Question: I've already spent a few days, what am I doing wrong ?. I just can not get Russian characters out. Tried all the code above - it did not help. Below I quote my code with different options. Help me please.
The library is connected as follows
'''
dependencies {
implementation 'com.itextpdf:itextpdf:5.5.12'
}
'''
Code ToPdfActivity.java
'''
import com.itextpdf.text.BaseColor;
import com.itextpdf.text.Document;
import com.itextpdf.text.DocumentException;
import com.itextpdf.text.Element;
import com.itextpdf.text.Font;
import com.itextpdf.text.FontFactory;
import com.itextpdf.text.PageSize;
import com.itextpdf.text.Paragraph;
import com.itextpdf.text.Phrase;
import com.itextpdf.text.pdf.BaseFont;
import com.itextpdf.text.pdf.PdfPCell;
import com.itextpdf.text.pdf.PdfPTable;
import com.itextpdf.text.pdf.PdfWriter;
import java.io.IOException;
import java.io.File;
import java.io.FileNotFoundException;
import java.io.FileOutputStream;
import java.io.OutputStream;
import java.util.List;
'''
public class ToPdfActivity extends AppCompatActivity {
'''
private static final String TAG = "PdfCreatorActivity";
private Button mCreateButton;
private File pdfFile;
EditText nameFile;
final private int REQUEST_CODE_ASK_PERMISSIONS = 111;
public static final String ENCODING = "cp1251";
File file;
BaseFont bf,times;
Font f_title;
Font f_text;
@Override
protected void onCreate(Bundle savedInstanceState) {
super.onCreate(savedInstanceState);
setContentView(R.layout.activity_to_pdf);
nameFile = (EditText) findViewById(R.id.nameFile);
mCreateButton = (Button) findViewById(R.id.button_create);
Intent intent = getIntent();
anglRoofView.setText(intent.getStringExtra("stepRafterRoof"));
squareRoofView.setText(intent.getStringExtra("numbSerLat"));
intent.getStringExtra("numbStepLat");
intent.getStringExtra("numbBrus");
mCreateButton.setOnClickListener(new View.OnClickListener() {
@Override
public void onClick(View v) {
if (anglRoofView.getText().toString().isEmpty()){
anglRoofView.setError("Body is empty");
anglRoofView.requestFocus();
return;
}
try {
createPdfWrapper();
} catch (FileNotFoundException e) {
e.printStackTrace();
} catch (DocumentException e) {
e.printStackTrace();
}
}
});
}
private void createPdfWrapper() throws FileNotFoundException,DocumentException{
int hasWriteStoragePermission = ActivityCompat.checkSelfPermission(this, Manifest.permission.WRITE_EXTERNAL_STORAGE);
if (hasWriteStoragePermission != PackageManager.PERMISSION_GRANTED) {
if (Build.VERSION.SDK_INT >= Build.VERSION_CODES.M) {
if (!shouldShowRequestPermissionRationale(Manifest.permission.WRITE_CONTACTS)) {
showMessageOKCancel("You need to allow access to Storage",
new DialogInterface.OnClickListener() {
@Override
public void onClick(DialogInterface dialog, int which) {
if (Build.VERSION.SDK_INT >= Build.VERSION_CODES.M) {
requestPermissions(new String[]{Manifest.permission.WRITE_EXTERNAL_STORAGE},
REQUEST_CODE_ASK_PERMISSIONS);
}
}
});
return;
}
requestPermissions(new String[]{Manifest.permission.WRITE_EXTERNAL_STORAGE},
REQUEST_CODE_ASK_PERMISSIONS);
}
return;
}else {
try {
createPdf();
} catch (IOException e) {
e.printStackTrace();
} catch (DocumentException e) {
e.printStackTrace();
}
}
}
@Override
public void onRequestPermissionsResult(int requestCode, String[] permissions, int[] grantResults) {
switch (requestCode) {
case REQUEST_CODE_ASK_PERMISSIONS:
if (grantResults[0] == PackageManager.PERMISSION_GRANTED) {
// Permission Granted
try {
createPdfWrapper();
} catch (FileNotFoundException e) {
e.printStackTrace();
} catch (DocumentException e) {
e.printStackTrace();
}
} else {
// Permission Denied
Toast.makeText(this, "WRITE_EXTERNAL Permission Denied", Toast.LENGTH_SHORT)
.show();
}
break;
default:
super.onRequestPermissionsResult(requestCode, permissions, grantResults);
}
}
private void showMessageOKCancel(String message, DialogInterface.OnClickListener okListener) {
new AlertDialog.Builder(this)
.setMessage(message)
.setPositiveButton("OK", okListener)
.setNegativeButton("Cancel", null)
.create()
.show();
}
private void createPdf() throws DocumentException, IOException {
setFont();
setFontT();
try{
File docsFolder = new File(Environment.getExternalStorageDirectory() + "/Documents");
if (!docsFolder.exists()) {
docsFolder.mkdir();
Log.i(TAG, "Created a new directory for PDF");
}
pdfFile = new File(docsFolder.getAbsolutePath(),nameFile.getText().toString()+".pdf");
OutputStream output = new FileOutputStream(pdfFile);
Document document = new Document(PageSize.A4);
PdfWriter writer = PdfWriter.getInstance(document, output);
document.open();
FontFactory.register(System.getProperty("file.separator")+"resources"+System.getProperty("file.separator")+"fonts"+System.getProperty("file.separator")+"arial. ttf", "my_bold_font");
Font fonts1 = FontFactory.getFont("my_bold_font", "CP1251",BaseFont.EMBEDDED, 10);
Font bfComic = new Font(Font.FontFamily.HELVETICA, 24, Font.NORMAL, BaseColor.BLACK);
Font f1 = FontFactory.getFont("/fonts/arial.ttf", "CP1251", true);
Font f2 = FontFactory.getFont("my_bold_font", FontFactory.TIMES, true);
Font font1 = FontFactory.getFont("my_bold_font", BaseFont.IDENTITY_H, true);
Font font = FontFactory.getFont("my_bold_font", "CP1251", BaseFont.EMBEDDED);
Paragraph title = new Paragraph();
title.setAlignment(Element.ALIGN_CENTER);
title.setFont(f_title);
title.add("Schet faktura hhklklke");
document.add(title);
document.add(new Paragraph(String.format("Prosto tekst", f1)));
document.add(new Paragraph(String.format(anglRoofView.getText().toString(), f1)));
document.add(new Paragraph(String.format("Prosto tekst", f2)));
document.add(new Paragraph(String.format(squareRoofView.getText().toString(), f1)));
document.add(new Paragraph(String.format("Prosto tekst", fonts1)));
document.add(new Paragraph(String.format("Prosto tekst",f_title)));
//document.add(new Paragraph(String.format("Prosto tekst",bfComic)));
document.add(new Paragraph("Jjjvpkpkkpdfhwh9iukpp h9w8e", font1));
document.add(new Paragraph("Jjjvpkpkkpdfhwh9iukpp h9w8e", font));
document.add(create_table());
PdfPTable table = new PdfPTable(4);
PdfPCell cell;
cell = new PdfPCell(new Phrase("Ob'edinenie kolonok 3", new Font(times,14)));
cell.setColspan(3);
table.addCell(cell);
cell = new PdfPCell(new Phrase("Ob'edinenie iacheek strok 3", new Font(times,14)));
cell.setRowspan(3);
table.addCell(cell);
cell = new PdfPCell(new Phrase("Ob'edinenie strok 2", new Font(times,14)));
cell.setRowspan(2);
table.addCell(cell);
table.addCell("1; 1");
table.addCell("1; 2");
table.addCell("2; 1");
table.addCell("2; 2");
table.addCell("2; 3");
document.add(table);
Font fon = FontFactory.getFont("resources/fonts/FreeSans.ttf", "Cp1251", BaseFont.EMBEDDED);
document.add(new Paragraph("Otkuda ty?", fon));
document.add(new Paragraph("Uvidimsia v nemnogo. Uvidimsia.", fon));
document.add(new Paragraph("Pozvol'te mne predstavit'sia.", font));
document.add(new Paragraph("Eto student.", fon));
document.add(new Paragraph("Khorosho?", font));
document.add(new Paragraph("On inzhener. Ona doktor.", f_text));
document.add(new Paragraph("Eto okno.", font));
document.add(new Paragraph("Povtorite, pozhaluista.", font1));
document.close();
previewPdf();
Intent intent = new Intent();
setResult(RESULT_OK, intent);
finish();
}catch(Exception ex){
ex.printStackTrace();
}
}
public void setFont() throws DocumentException, IOException{
try{
bf = BaseFont.createFont("resources/fonts/FreeSans.ttf", "CP1251" , BaseFont.EMBEDDED);
f_title = new Font(bf, 18 );
f_text = new Font(bf);
}catch(Exception ex){
ex.printStackTrace();
}
}
public void setFontT() throws DocumentException, IOException{
try{
BaseFont times =
BaseFont.createFont("resources/fonts/times.ttf","cp1251",BaseFont.EMBEDDED);
f_title = new Font(times, 18 );
f_text = new Font(times);
}catch(Exception ex){
ex.printStackTrace();
}
}
public PdfPTable create_table() throws DocumentException{
PdfPTable table = new PdfPTable(2);
table.setWidthPercentage(100);
table.setSpacingBefore(5f);
PdfPCell cell;
Phrase ph = new Phrase();
ph.setFont(f_text);
ph = new Phrase("Nomerhhhhfdf");
cell = new PdfPCell(ph);
table.addCell(cell);
table.addCell("Nuber");
return table;
}
private void previewPdf() {
PackageManager packageManager = getPackageManager();
Intent intent = new Intent(Intent.ACTION_VIEW);
intent.setType("application/pdf");
List list = packageManager.queryIntentActivities(intent, PackageManager.MATCH_DEFAULT_ONLY);
if (list.size() >= 0) {
intent.setData(Uri.fromFile(pdfFile));
Intent j = Intent.createChooser(intent, "Vyberite prilozheniia dlia otkrytiia PDF faila:");
startActivity(j);
}else{
Toast.makeText(this,"Download a PDF Viewer to see the generated PDF",Toast.LENGTH_SHORT).show();
}
}
'''
Only words in English are displayed correctly

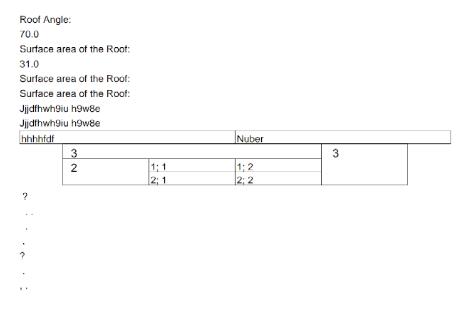
Answer: At last. I result a variant how to deduce Russian symbols.
File | New | Folder | Assets Folder
create new folder /fonts
We copy the file arial.ttf or times.ttf, we paste into the created folder /assets/fonts
In the project we write the following:
'''
public static final String FONT = "/assets/fonts/arial.ttf";
BaseFont bf=BaseFont.createFont(FONT, BaseFont.IDENTITY_H, BaseFont.EMBEDDED);
Font font=new Font(bf,30,Font.NORMAL);
document.open();
document.add(new Paragraph("Privet",font));
document.close();
'''
All works on hurray